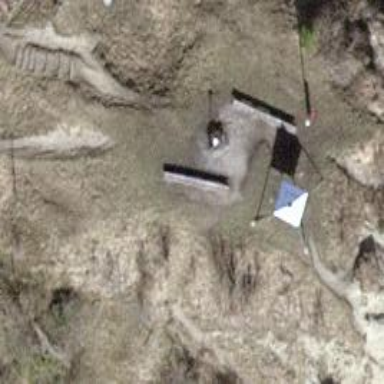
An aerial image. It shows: Picnic site with BBQ amenities available.